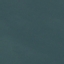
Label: SeaLake